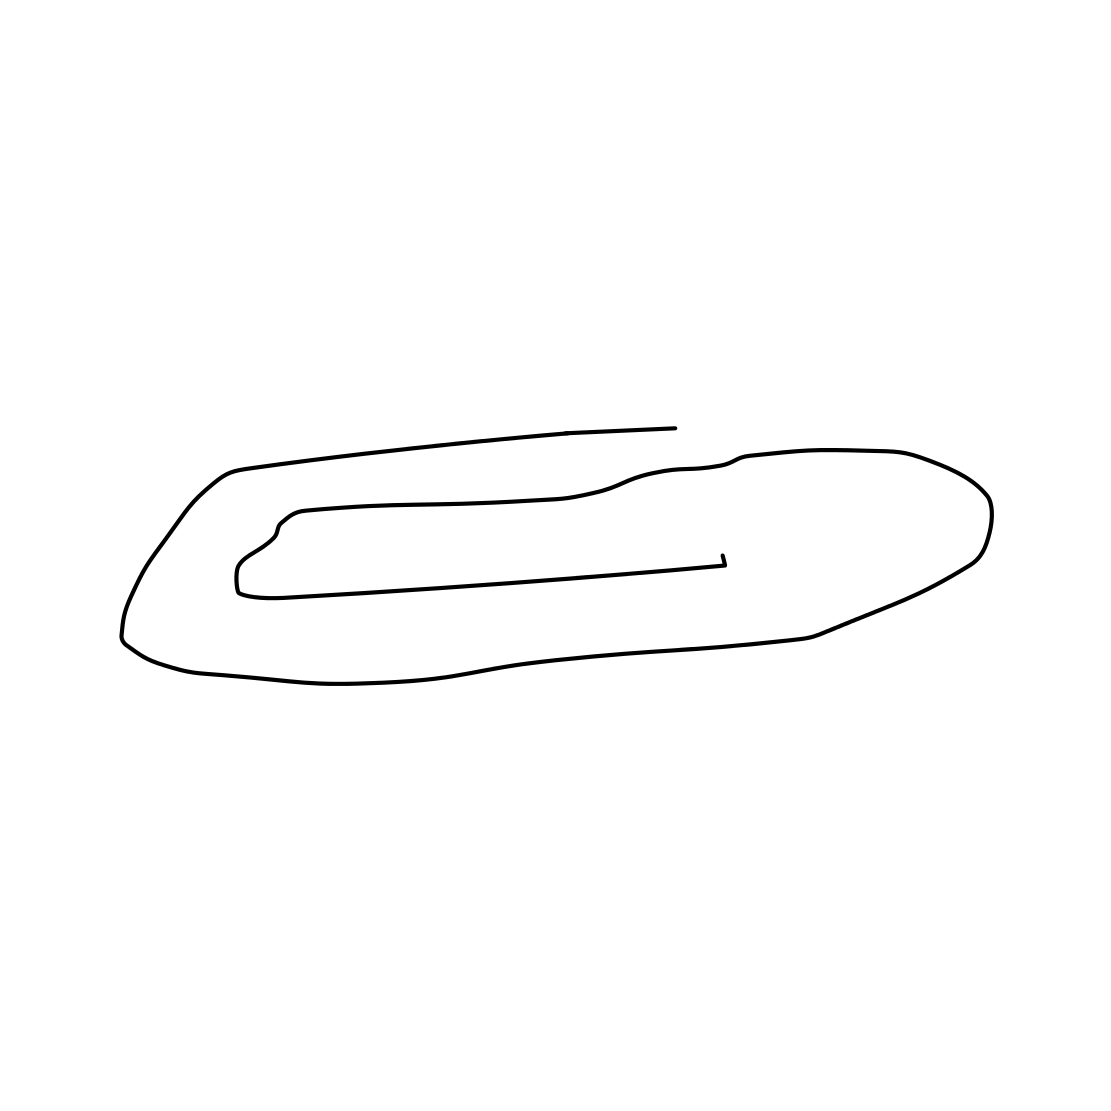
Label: paper clip